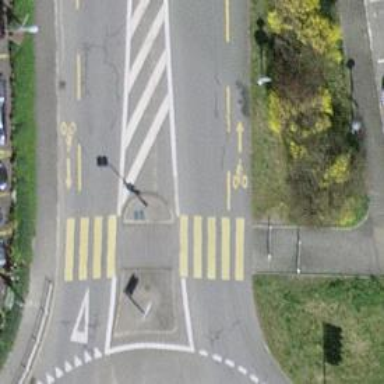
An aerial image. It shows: Zebra crossing on the road.